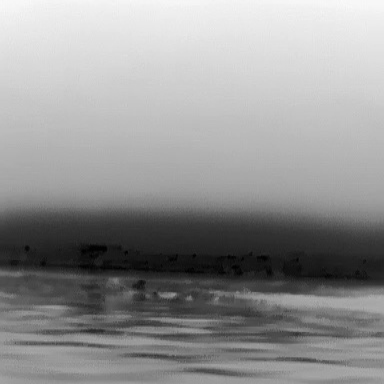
There is a canoe in the infrared image.